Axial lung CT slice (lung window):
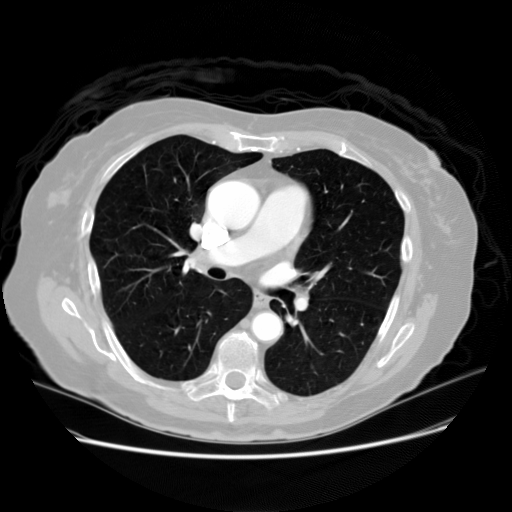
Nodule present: no